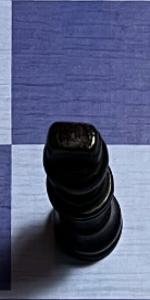
Label: King_Black